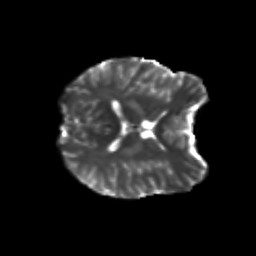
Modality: T2w
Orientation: axial
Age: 19
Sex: male
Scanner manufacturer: siemens
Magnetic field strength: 3 T
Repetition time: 3.5 s
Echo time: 0.113 s